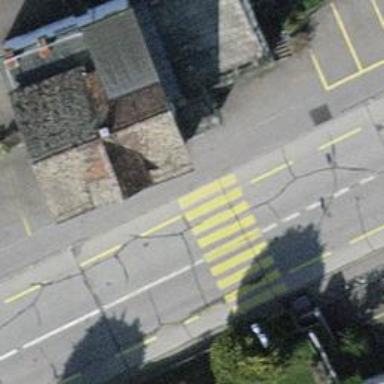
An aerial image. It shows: Uncontrolled crossing with central island on the road.